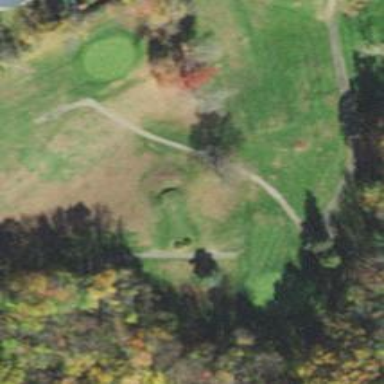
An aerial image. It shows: Golf cartpath that is also road path.